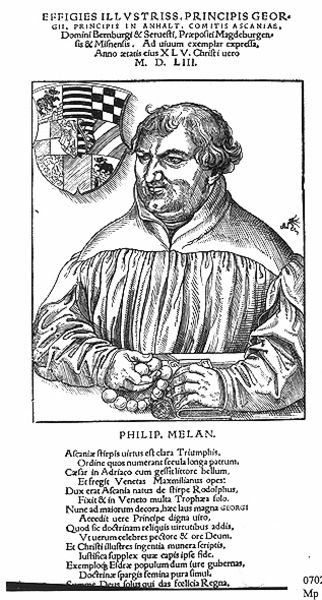
Titel: Bildnis des Fürsten Georg III von Anhalt
Künstler: Lucas d.J. Cranach
Institution: (Seriendruck)
Schlagwörter: hand, mann, umhang, weiß, finger, grau, haar, mund, nase, schwarz, zeichnung, bart, hemd, augen, falten, kragen, hände, porträt, auge, haare, mantel, augenbrauen, kinn, ohren, perlen, schultern, schrift, wangen, kette, grafik, spalten, grimmig, robe, wange, perlenkette, striche, fett, schild, buch, druck, stich, seite, schwarzweiß, text, buchstaben, kugeln, buchseite, wappen, gedicht, luther, kupferstich, rosenkranz, bär, verse, drachen, erklärung, nein, latein, lateinisch, reformation, philipp, melanchthon, cranach, wappenschild, melanchton, portträt, bartstoppeln, magdeburg, philip, wapen, effigies, hirnlos, melan, melanchtthon, steite, mblan, luthrt